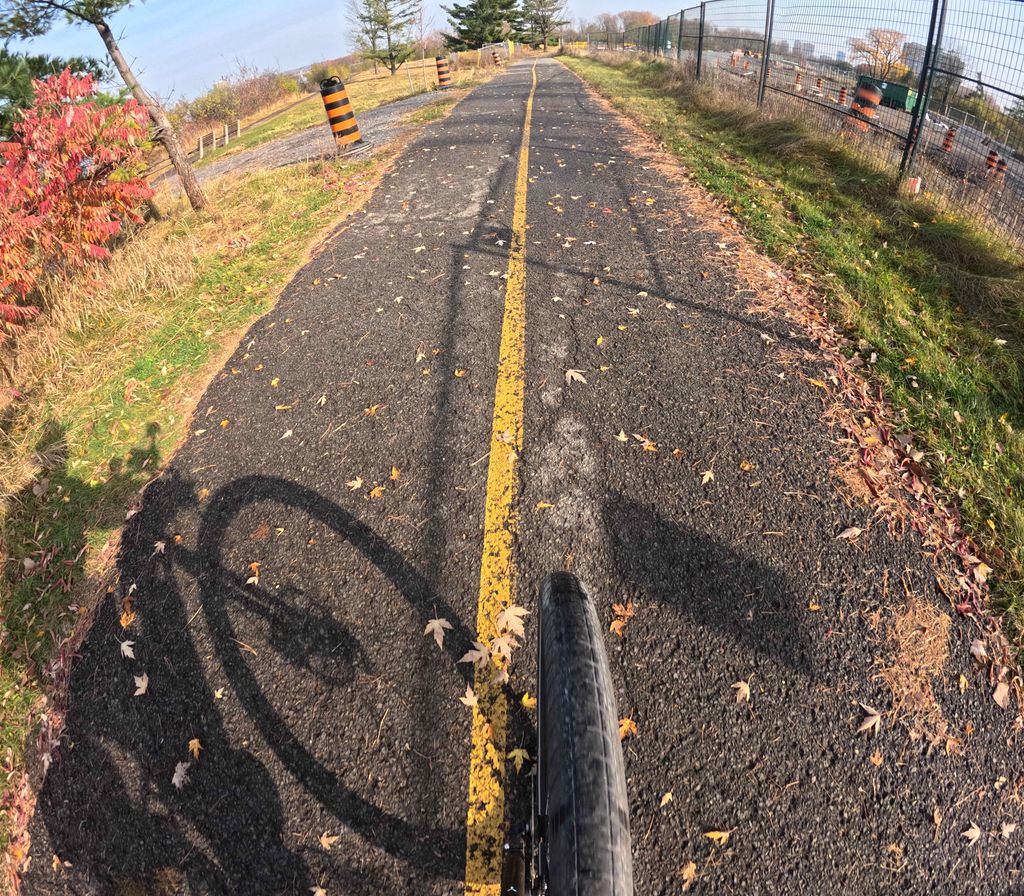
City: ottawa-gatineau